Current action and preconditions to check: trajectory_clear

Your task: For each precondition in the list above, predict whether it will hold at this action.

Consider the current scene as observed from the mobile robot's camera, and analyze the predicted future states of all dynamic agents (e.g., people, animals, vehicles, or any moving entities) within the NEXT SECOND.

IMPORTANT: Only answer "very likely" if you are absolutely certain—based on strong, clear evidence—that a dynamic agent will violate the precondition in the predicted future state. Do NOT answer "very likely" for unlikely, ambiguous, or low-probability risks.

Ask yourself for each precondition: Is there a high probability, with clear and convincing evidence, that the predicted future states of any dynamic agent will interfere with the predicted future state of the currently executing action within the NEXT SECOND, causing that precondition to fail?

Assess the risk level based on these predictions. Use "likely" or "very likely" if motions create a clear risk of interference.

Use "neutral" or "improbable" if agents are nearby but their predicted paths are clearly diverging or non-conflicting.

Failure Risk Categories: "very improbable", "improbable", "neutral", "likely", "very likely"

Answer Format: Output ONLY the probability_of_failure value from these categories: "very improbable", "improbable", "neutral", "likely", "very likely"

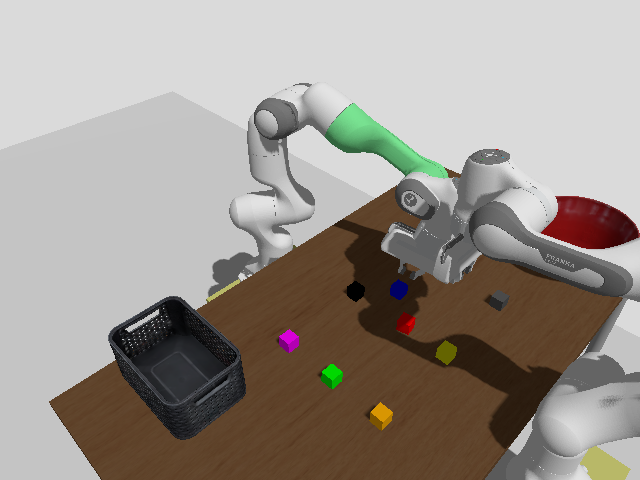

Answer: neutral